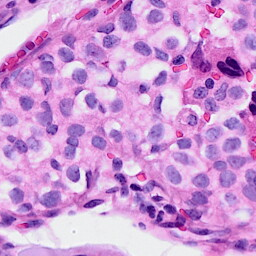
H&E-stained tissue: Breast